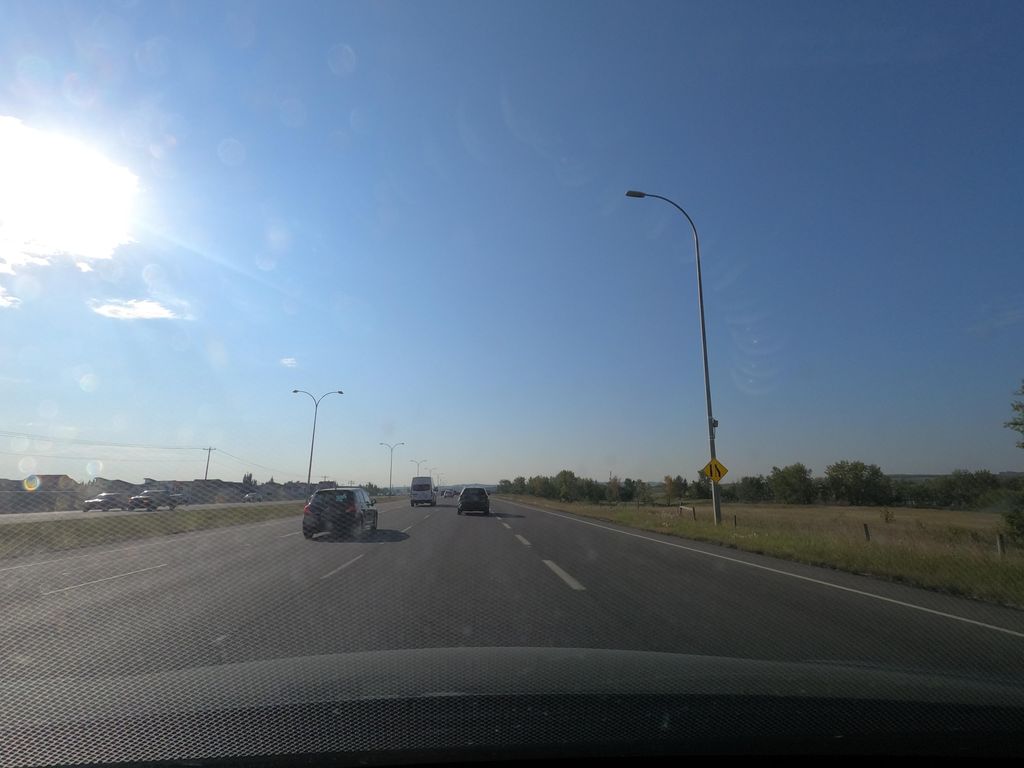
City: calgary